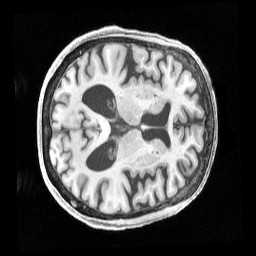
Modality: T1w
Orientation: axial
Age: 80
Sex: female
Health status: healthy
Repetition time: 2.4 s
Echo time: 0.00222 s